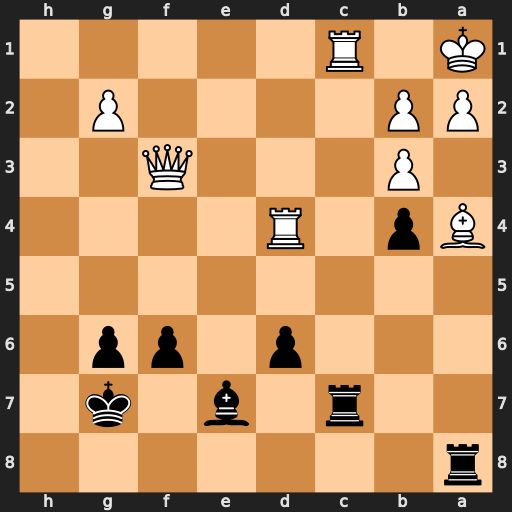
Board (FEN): r7/2r1b1k1/3p1pp1/8/Bp1R4/1P3Q2/PP4P1/K1R5
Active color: b
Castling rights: -
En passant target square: -
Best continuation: Rxc1#